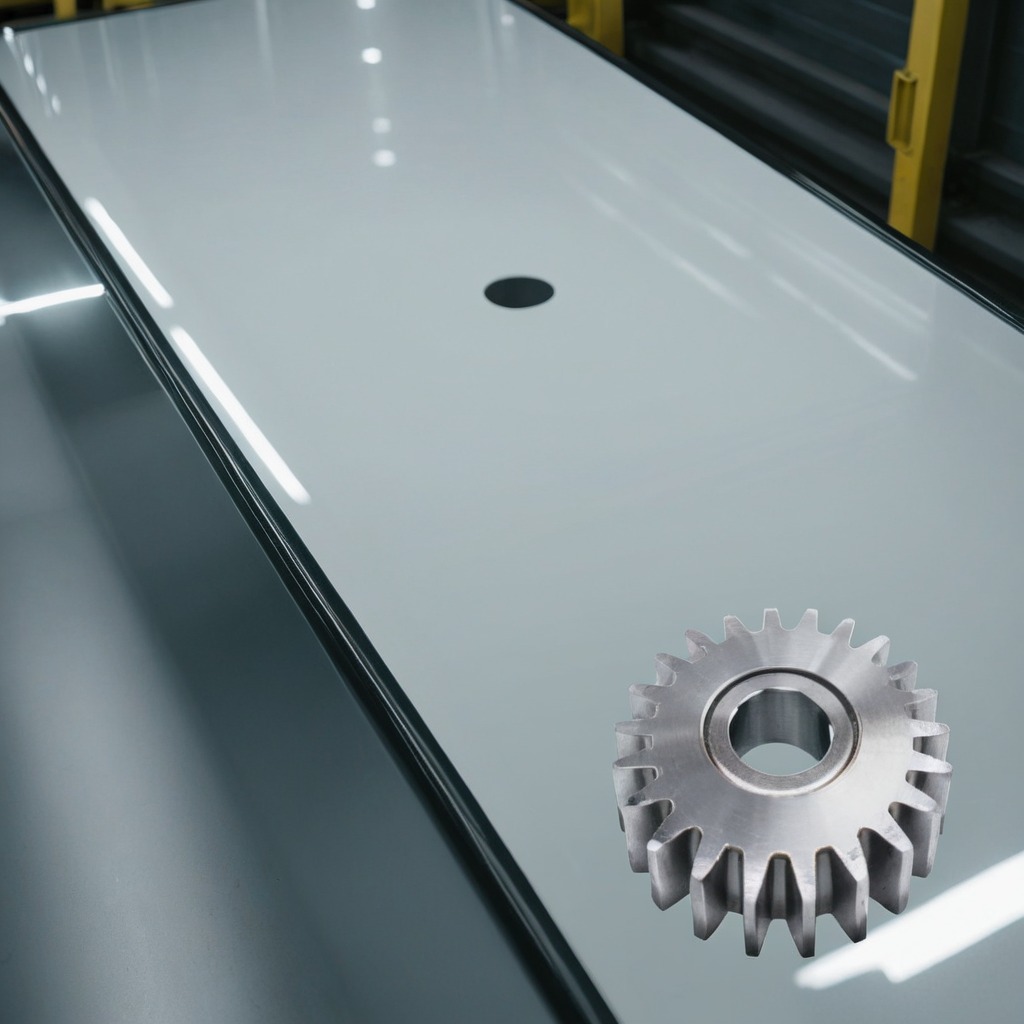
A steel gear with teeth is lying on a high-gloss table in a ship maintenance bay industrial lighting.